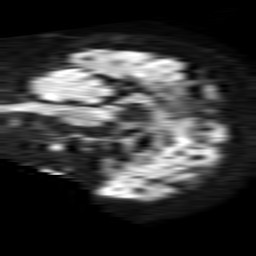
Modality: TRACE
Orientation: sagittal
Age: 71
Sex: female
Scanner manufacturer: philips
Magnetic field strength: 1.5 T
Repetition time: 4.6 s
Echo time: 0.08631 s